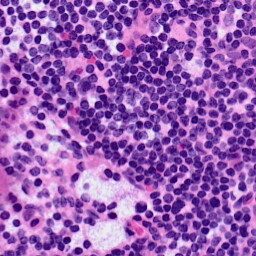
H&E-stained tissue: LymphNode